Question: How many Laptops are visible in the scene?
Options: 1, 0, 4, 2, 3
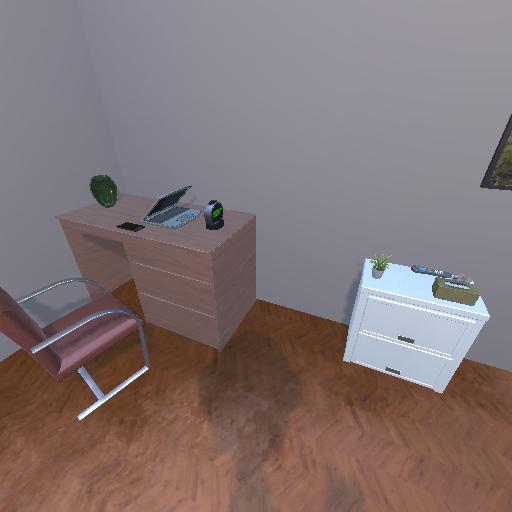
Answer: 1